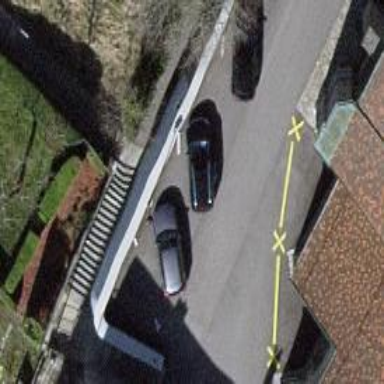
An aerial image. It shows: Road with steps.